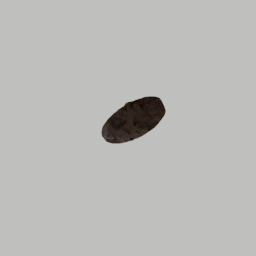
Label: nature